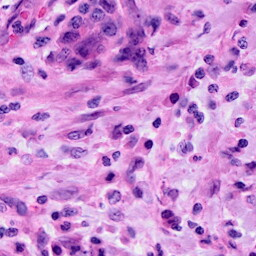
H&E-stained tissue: Cervix